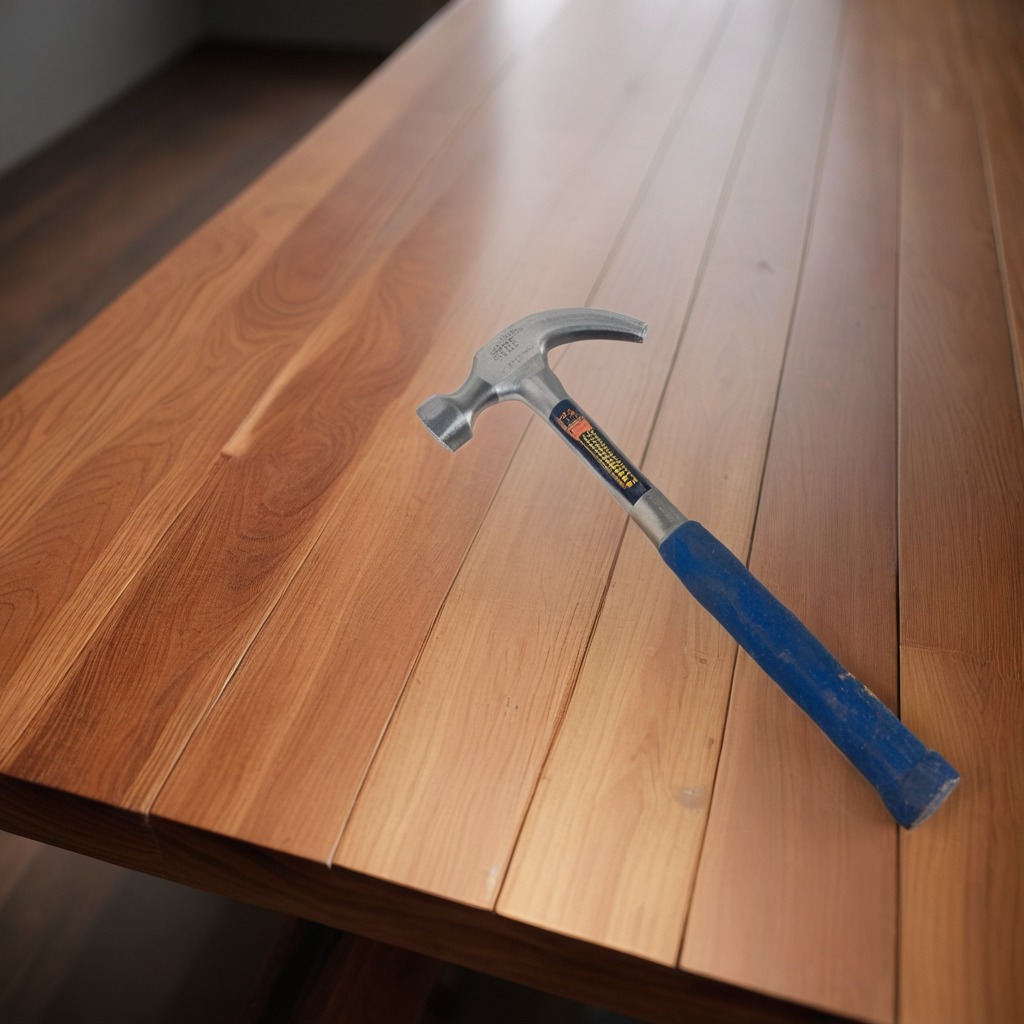
A hammer is lying on the wooden table in a carpentry studio.